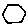
Label: hexagon